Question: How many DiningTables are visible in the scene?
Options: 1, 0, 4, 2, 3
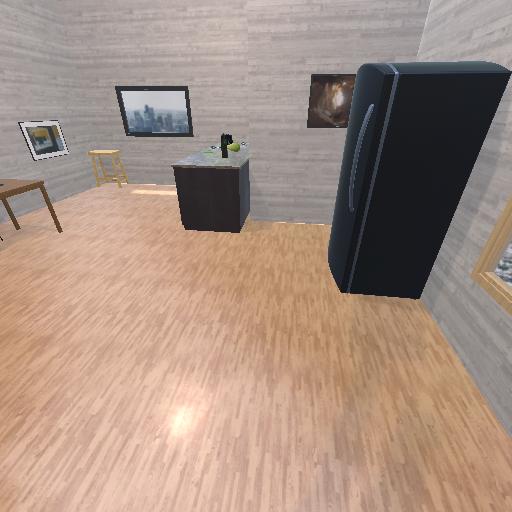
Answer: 1